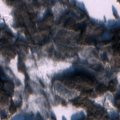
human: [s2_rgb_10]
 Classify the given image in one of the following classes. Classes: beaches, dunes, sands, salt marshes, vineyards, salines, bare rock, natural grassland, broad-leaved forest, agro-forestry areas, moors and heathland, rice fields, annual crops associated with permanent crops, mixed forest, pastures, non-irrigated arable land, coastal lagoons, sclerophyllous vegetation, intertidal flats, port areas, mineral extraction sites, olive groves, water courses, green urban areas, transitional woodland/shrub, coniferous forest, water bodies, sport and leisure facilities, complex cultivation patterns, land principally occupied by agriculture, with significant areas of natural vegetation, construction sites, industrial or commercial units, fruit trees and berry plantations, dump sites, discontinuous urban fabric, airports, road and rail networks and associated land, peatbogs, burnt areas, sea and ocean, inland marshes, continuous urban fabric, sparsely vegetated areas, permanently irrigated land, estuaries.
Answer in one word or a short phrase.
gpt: coniferous forest, transitional woodland/shrub, water bodies